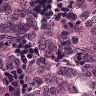
Metastatic tissue present: yes